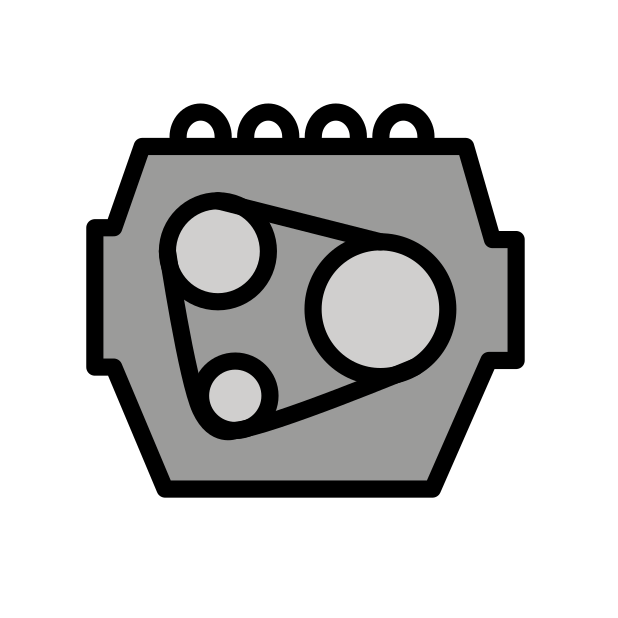
motor